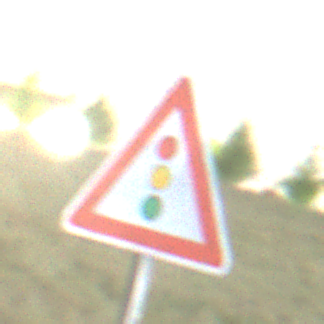
Verkehrszeichen: Lichtzeichenanlage
Umgebung: Outdoor, Nature
Tageszeit: Night
Wetter: Clear
Licht: Natural
Jahreszeit: NotSpecified
Kontrast: HighContrast